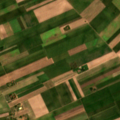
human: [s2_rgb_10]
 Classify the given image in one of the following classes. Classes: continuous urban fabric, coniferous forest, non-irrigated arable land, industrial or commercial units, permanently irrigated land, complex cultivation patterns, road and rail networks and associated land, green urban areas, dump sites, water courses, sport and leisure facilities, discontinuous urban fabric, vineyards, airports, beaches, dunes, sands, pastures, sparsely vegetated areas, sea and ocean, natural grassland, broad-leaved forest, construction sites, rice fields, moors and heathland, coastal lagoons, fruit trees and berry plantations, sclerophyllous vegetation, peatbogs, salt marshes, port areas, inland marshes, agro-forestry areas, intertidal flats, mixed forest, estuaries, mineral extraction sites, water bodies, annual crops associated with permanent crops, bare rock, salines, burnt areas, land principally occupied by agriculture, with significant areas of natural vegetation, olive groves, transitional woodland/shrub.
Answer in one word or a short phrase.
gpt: non-irrigated arable land, complex cultivation patterns